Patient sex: M
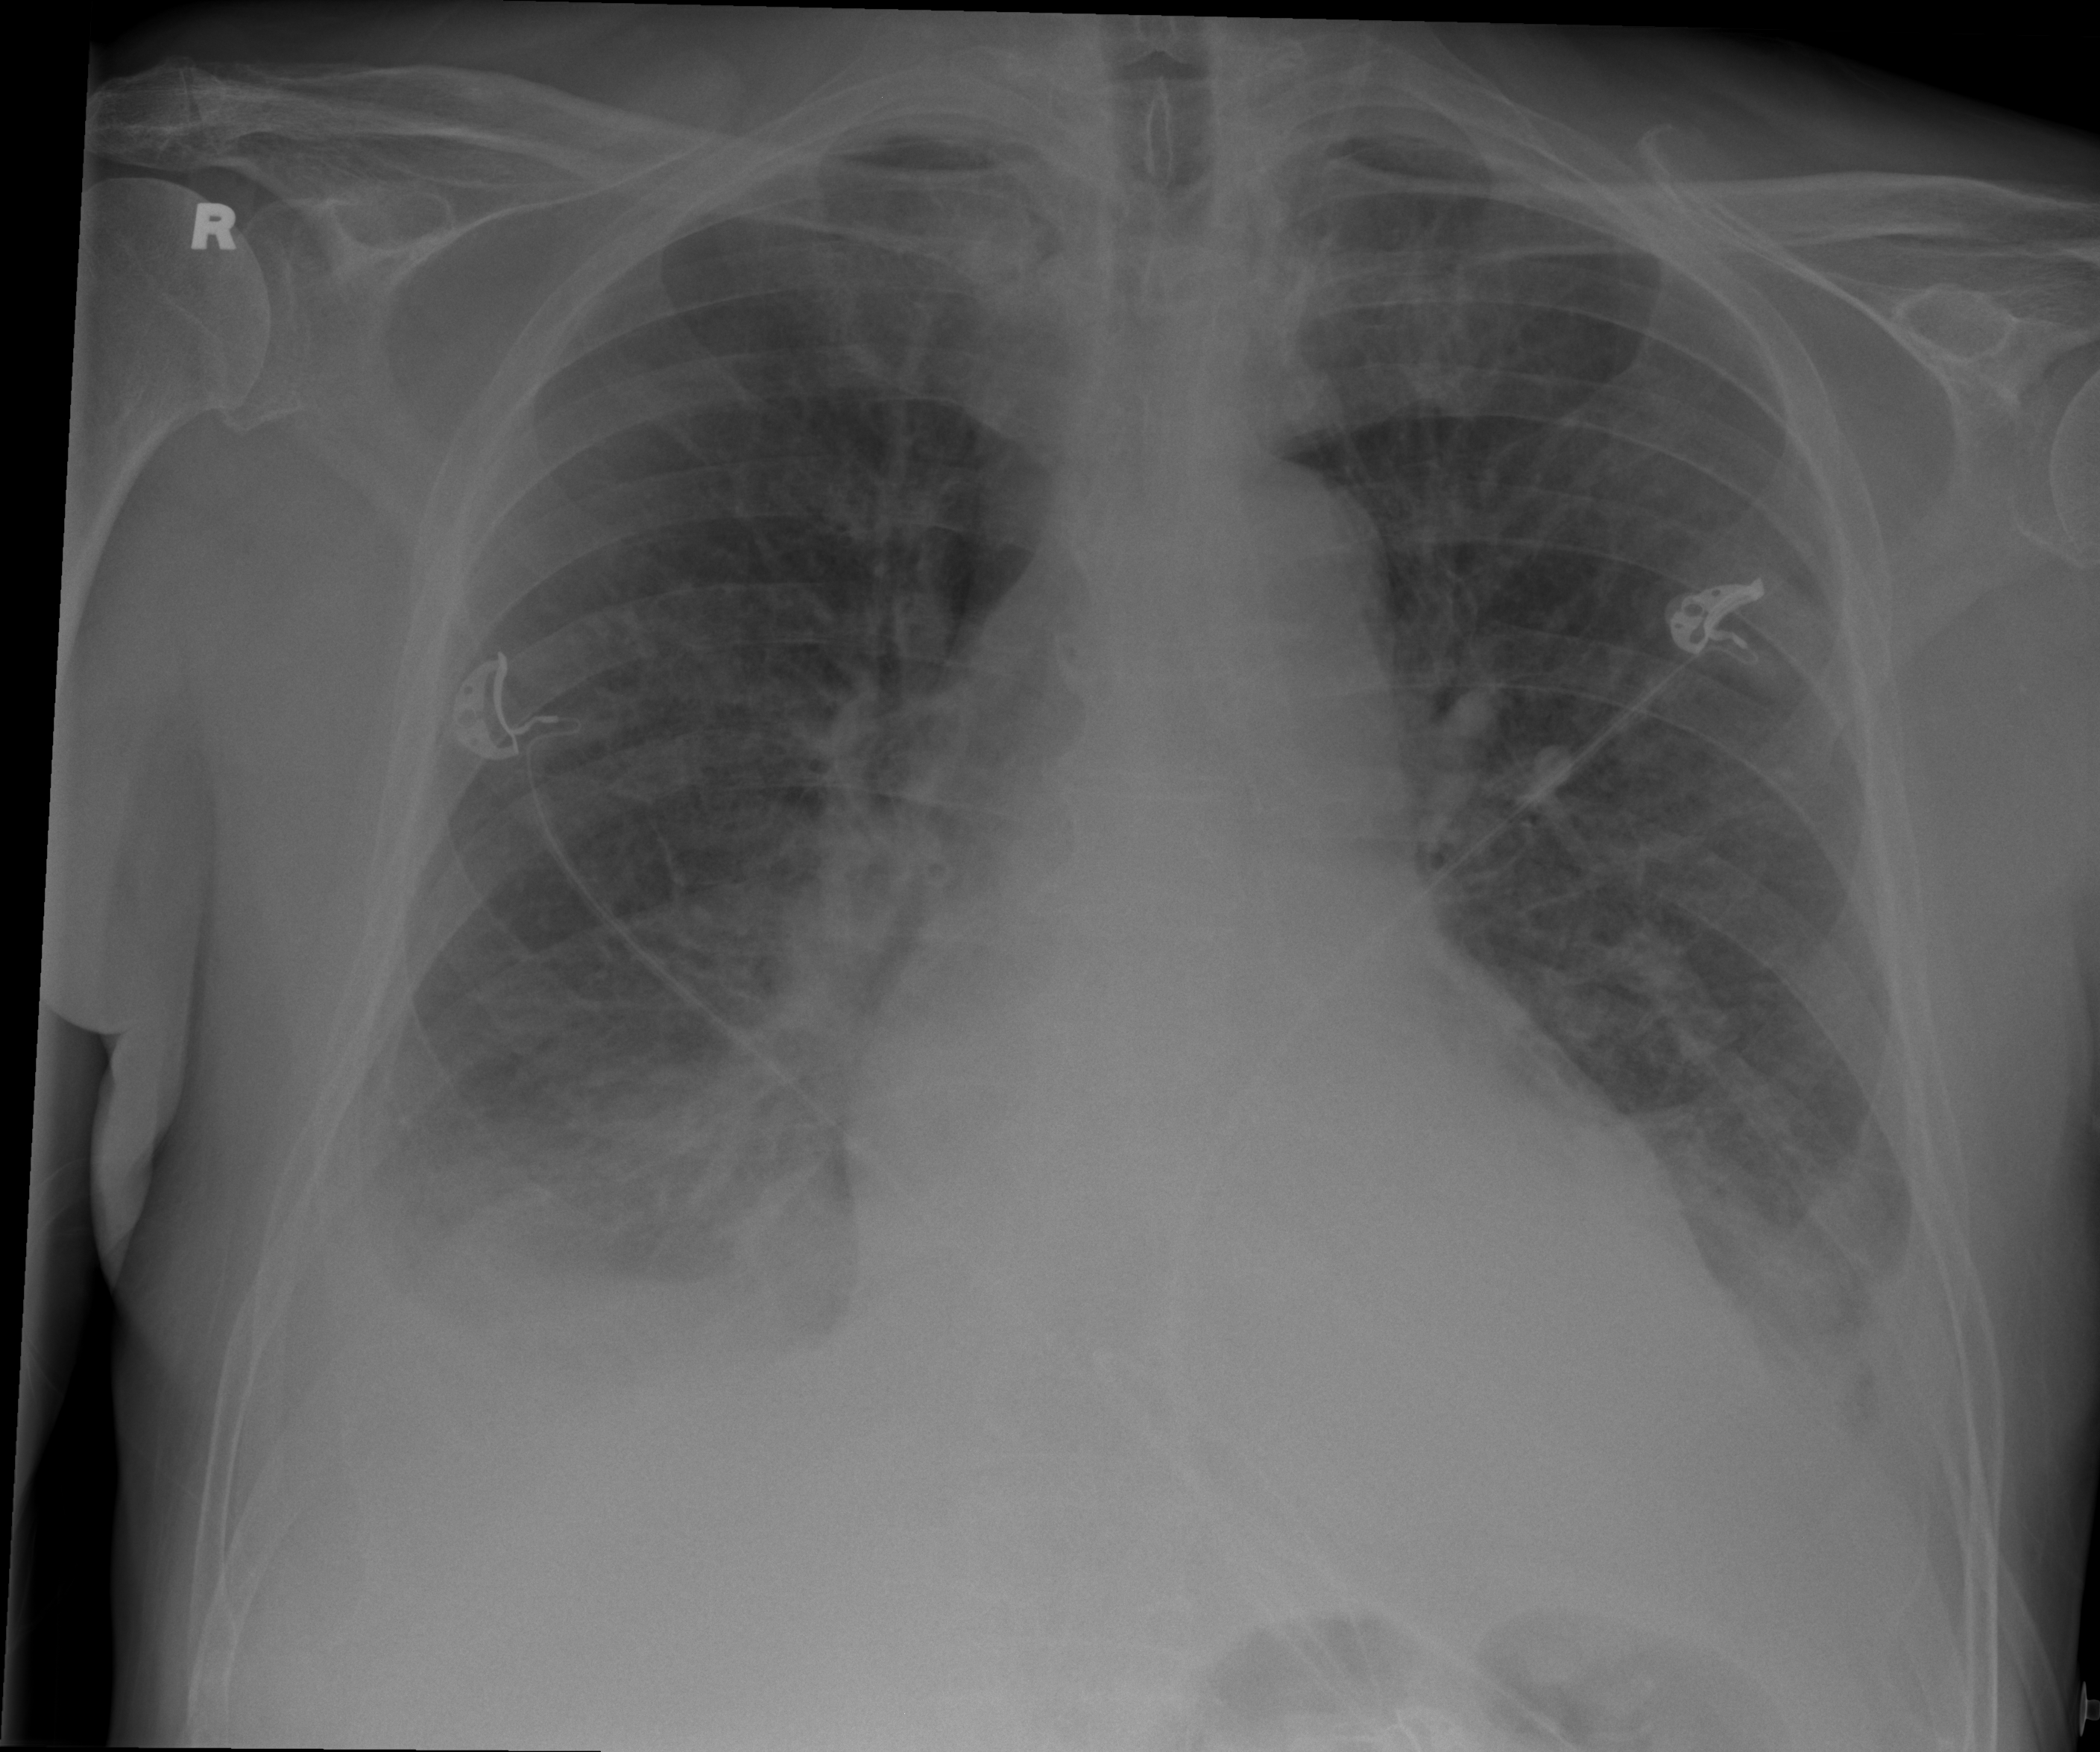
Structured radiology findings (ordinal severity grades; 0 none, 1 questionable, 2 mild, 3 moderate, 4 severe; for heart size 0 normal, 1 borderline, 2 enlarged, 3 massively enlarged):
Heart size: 0
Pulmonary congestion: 2
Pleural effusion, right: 2
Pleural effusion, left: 2
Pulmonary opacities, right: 0
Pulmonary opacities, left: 0
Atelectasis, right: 2
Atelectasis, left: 2